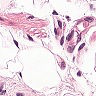
Metastatic tissue present: no